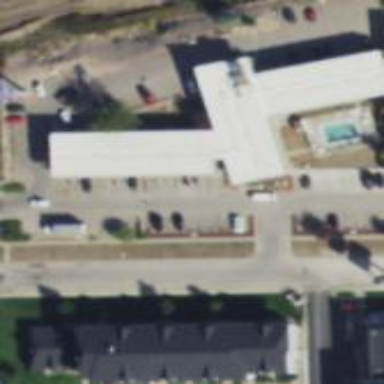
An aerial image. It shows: Motel building.